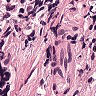
Metastatic tissue present: no